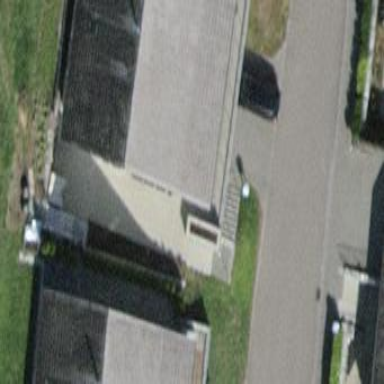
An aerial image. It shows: Detached building with gabled roof.